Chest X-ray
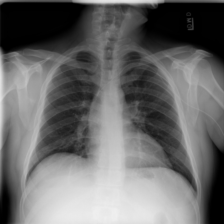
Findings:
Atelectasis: negative
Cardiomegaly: negative
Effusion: negative
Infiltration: negative
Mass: negative
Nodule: negative
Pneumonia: negative
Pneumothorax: negative
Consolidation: negative
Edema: negative
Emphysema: negative
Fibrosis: negative
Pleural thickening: negative
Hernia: negative